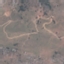
Land use / land cover: HerbaceousVegetation